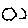
Label: hexagon